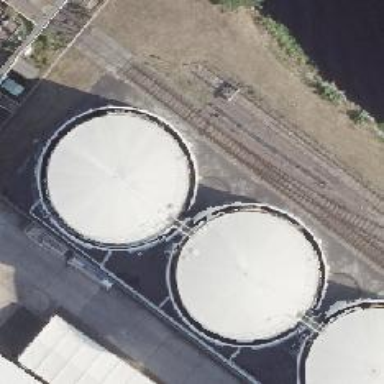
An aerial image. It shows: White storage tank.